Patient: sex M, age 32
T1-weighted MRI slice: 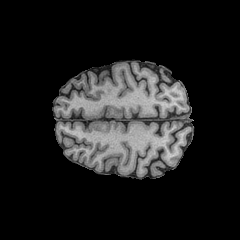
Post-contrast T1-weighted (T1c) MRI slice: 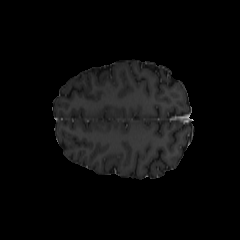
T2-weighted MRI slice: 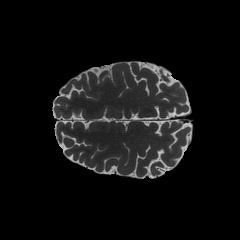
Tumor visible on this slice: no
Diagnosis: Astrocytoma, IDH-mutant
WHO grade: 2